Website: crate-barrel
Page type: delivery-shipping
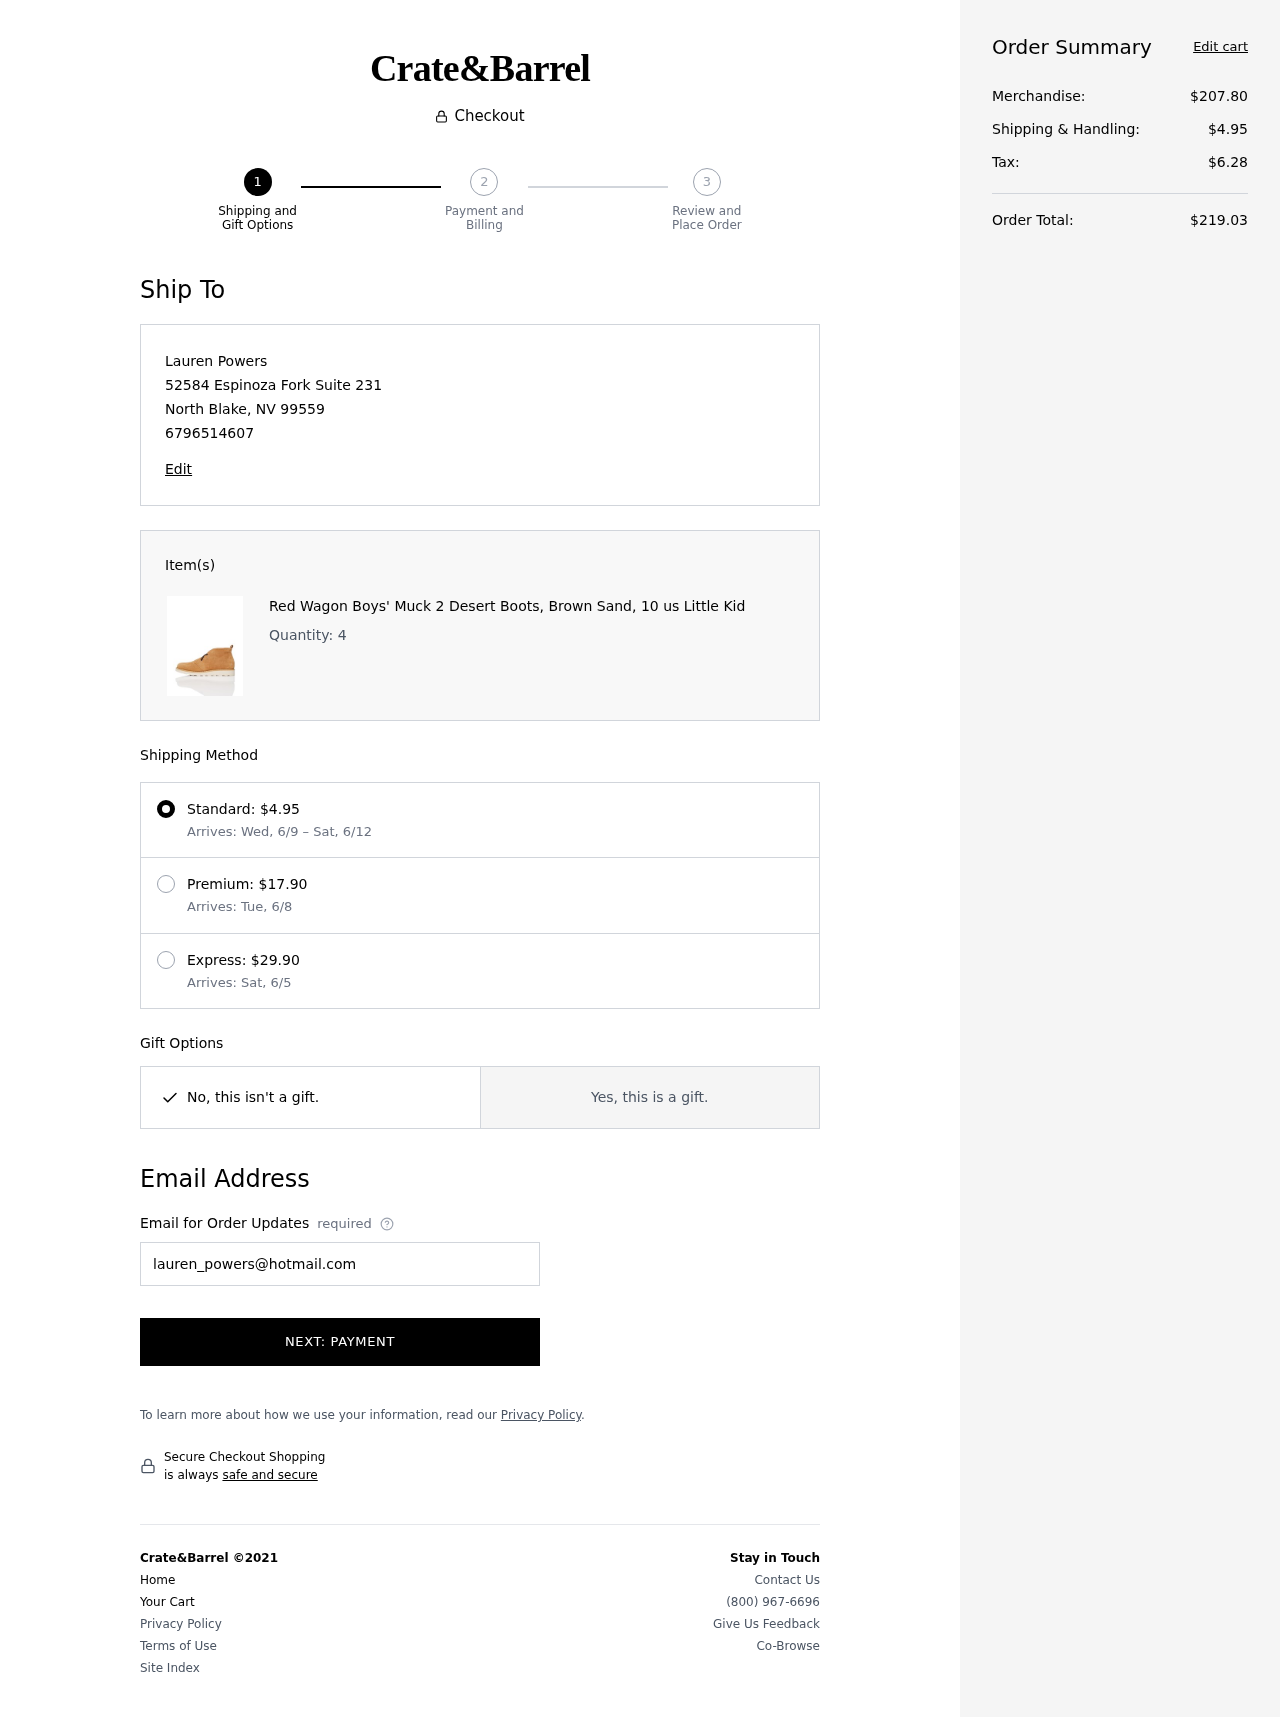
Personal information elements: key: PII_CITY
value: North Blake
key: PII_EMAIL
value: lauren_powers@hotmail.com
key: PII_FULLNAME
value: Lauren Powers
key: PII_PHONE
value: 6796514607
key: PII_POSTCODE
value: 99559
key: PII_STATE_ABBR
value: NV
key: PII_STREET
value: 52584 Espinoza Fork Suite 231
Product elements: key: PRODUCT1_NAME
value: Red Wagon Boys' Muck 2 Desert Boots, Brown Sand, 10 us Little Kid
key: PRODUCT1_QUANTITY
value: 4
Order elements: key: ORDER_SHIPPING_COST
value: $4.95
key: ORDER_SHIPPING_DATE
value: Wed, 6/9
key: ORDER_DELIVERY_DATE
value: Sat, 6/12
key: ORDER_SHIPPING_COST2
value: $17.90
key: ORDER_DELIVERY_DATE2
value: Arrives: Tue, 6/8
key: ORDER_SHIPPING_COST3
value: $29.90
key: ORDER_DELIVERY_DATE3
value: Arrives: Sat, 6/5
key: ORDER_SUBTOTAL
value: $207.80
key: ORDER_TAX
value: $6.28
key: ORDER_TOTAL
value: $219.03